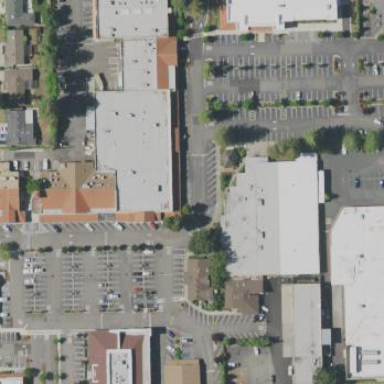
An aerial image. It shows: Retail area.